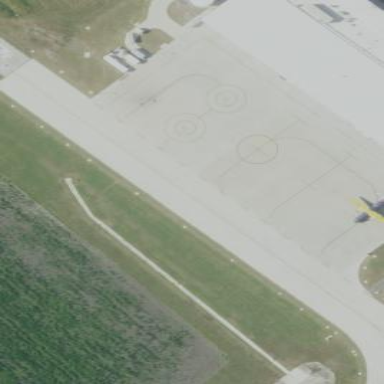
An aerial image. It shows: Apron at the airport.